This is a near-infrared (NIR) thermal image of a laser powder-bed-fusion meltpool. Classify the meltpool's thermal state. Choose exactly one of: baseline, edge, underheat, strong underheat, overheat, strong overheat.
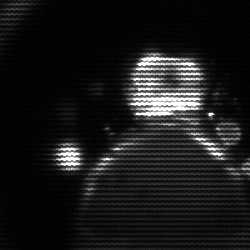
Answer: edge